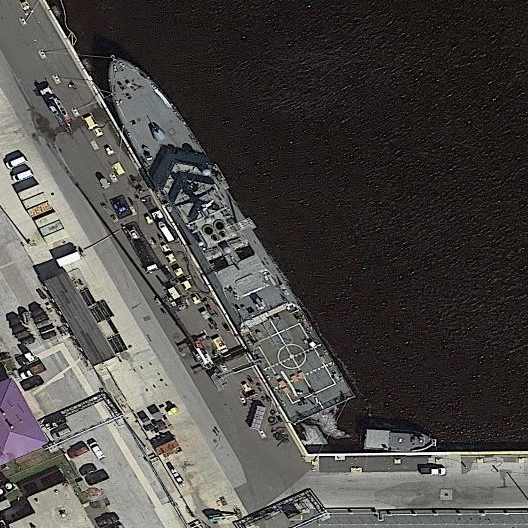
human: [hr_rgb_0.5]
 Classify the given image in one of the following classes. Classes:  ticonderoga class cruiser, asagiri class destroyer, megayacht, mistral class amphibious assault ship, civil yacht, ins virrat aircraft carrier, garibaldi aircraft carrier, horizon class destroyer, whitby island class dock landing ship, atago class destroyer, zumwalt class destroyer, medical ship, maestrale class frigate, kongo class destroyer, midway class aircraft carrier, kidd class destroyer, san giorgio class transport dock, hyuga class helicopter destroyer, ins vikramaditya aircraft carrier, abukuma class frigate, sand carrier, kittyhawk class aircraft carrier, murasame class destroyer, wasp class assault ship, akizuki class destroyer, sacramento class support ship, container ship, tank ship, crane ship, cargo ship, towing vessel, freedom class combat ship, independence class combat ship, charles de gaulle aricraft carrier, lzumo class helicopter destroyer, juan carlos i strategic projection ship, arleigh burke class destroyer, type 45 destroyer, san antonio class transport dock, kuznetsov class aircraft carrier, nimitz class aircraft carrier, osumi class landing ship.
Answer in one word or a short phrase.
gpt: Freedom class combat ship